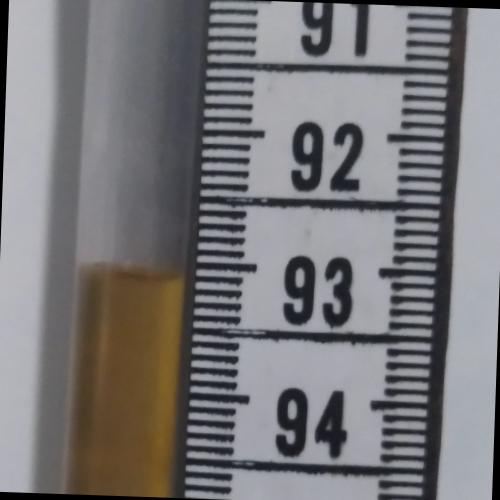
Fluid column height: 93.1 cm